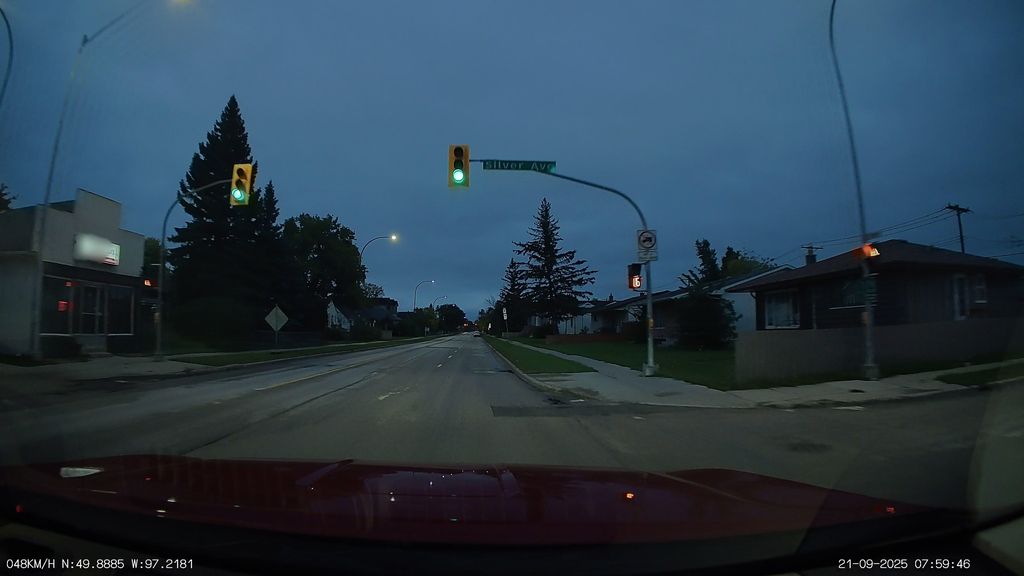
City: winnipeg